Interaction volume radius: 10 \u00c5
Interaction volume height: 10 \u00c5
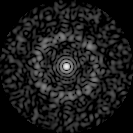
Disorder parameter: 0.8379